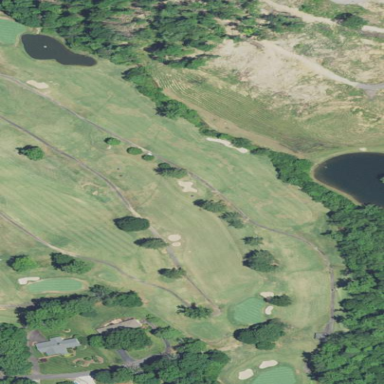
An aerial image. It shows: Picturesque scene of golf course with lateral water hazard.